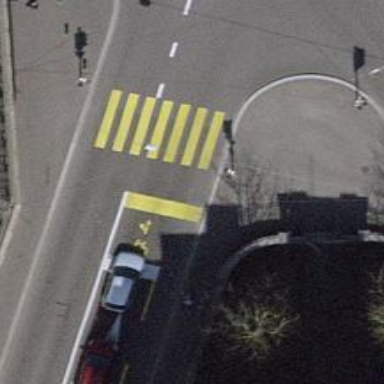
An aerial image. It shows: Road crossing with traffic signals.